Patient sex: F
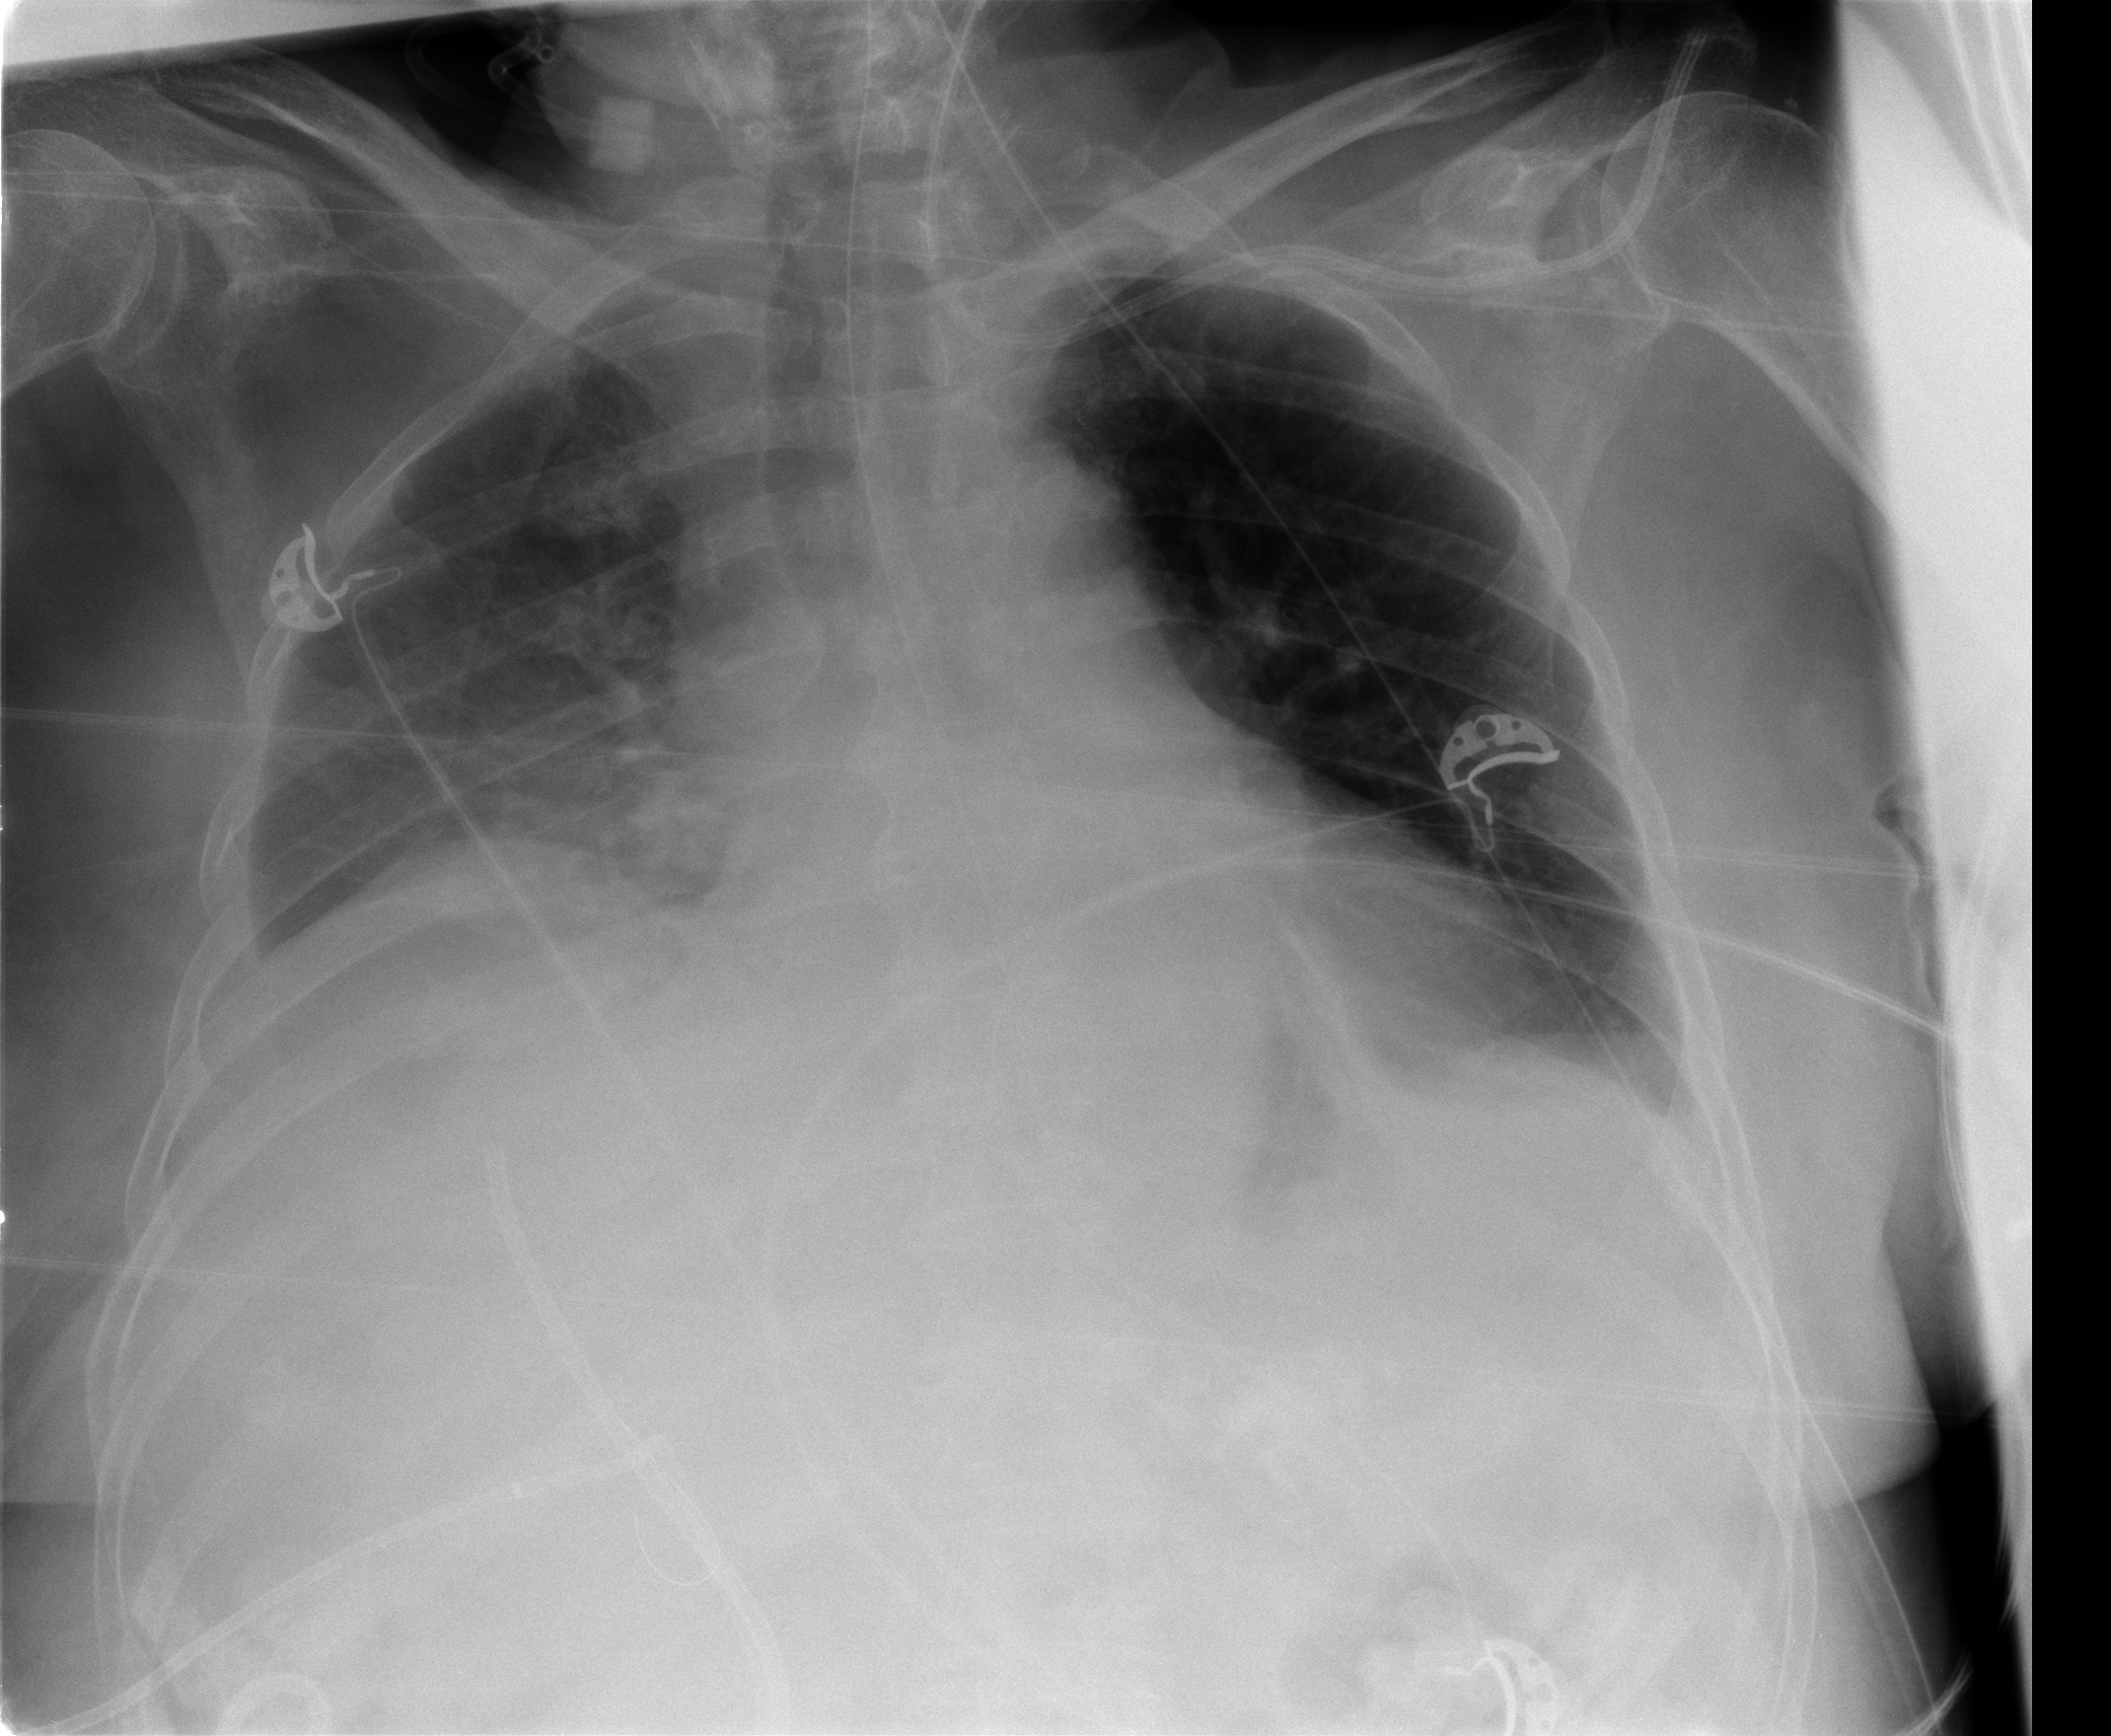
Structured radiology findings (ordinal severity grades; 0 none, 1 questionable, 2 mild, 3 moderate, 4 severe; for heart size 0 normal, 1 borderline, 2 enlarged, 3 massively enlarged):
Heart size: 0
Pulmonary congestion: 1
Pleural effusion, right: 1
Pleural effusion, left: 1
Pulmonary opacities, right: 0
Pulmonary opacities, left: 0
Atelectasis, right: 2
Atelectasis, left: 2